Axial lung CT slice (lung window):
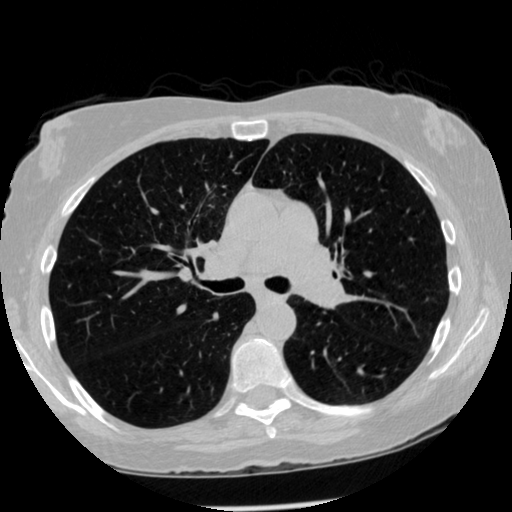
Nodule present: no